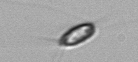
Label: Chrysochromulina